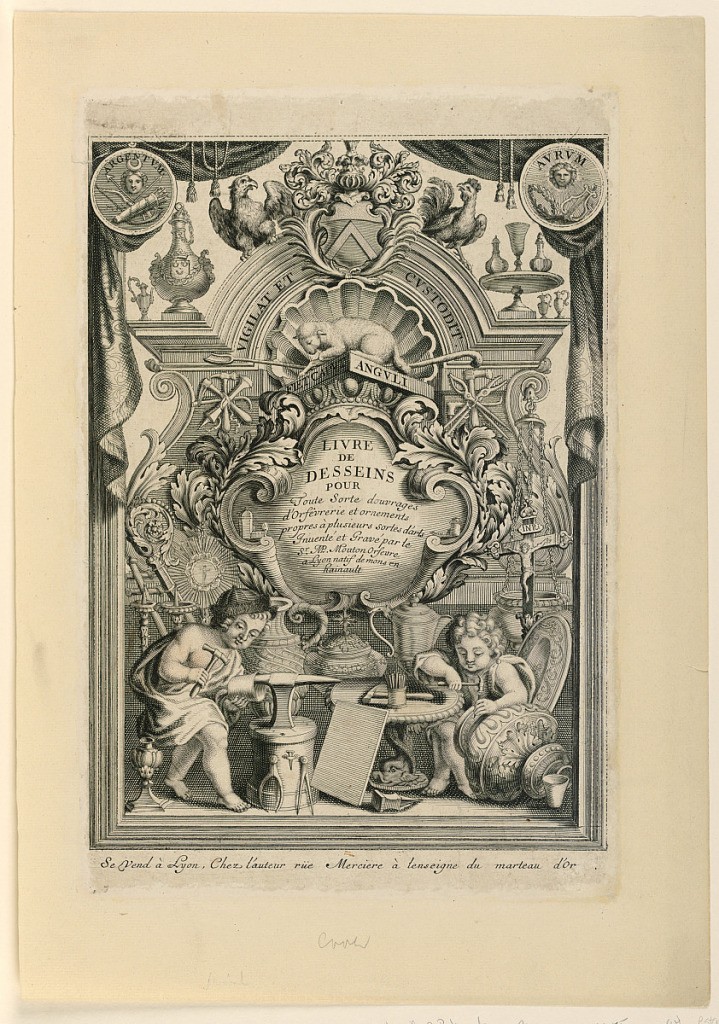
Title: Title Page, from "Livre de Dessins"
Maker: Michel P. Mouton
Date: ca. 1675
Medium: Engraving on paper
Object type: Print
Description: Two children work in a goldsmith's workshop. The title stands on an escutcheon in the center. The coat of arms and two devices of Mouton are on top.